Field crop: tomato
Growth stage: 2
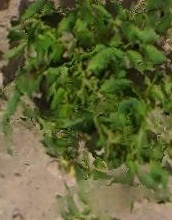
Species: tomato